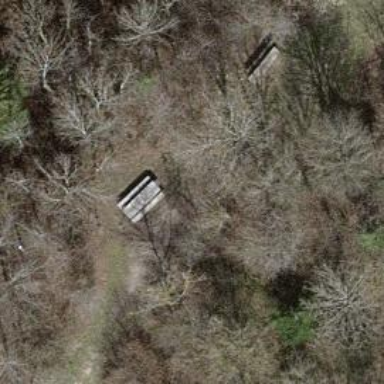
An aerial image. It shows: Picnic table located in leisure land area.